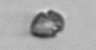
Label: Heterocapsa_rotundata